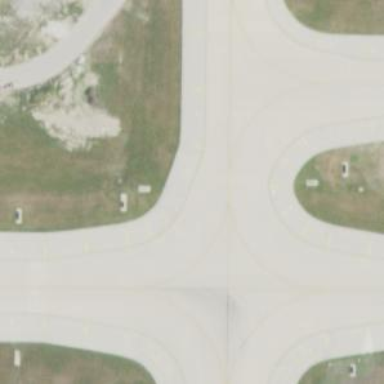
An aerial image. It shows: View of taxiway at the airport.